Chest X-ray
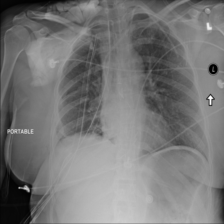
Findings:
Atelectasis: negative
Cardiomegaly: negative
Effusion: negative
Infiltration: negative
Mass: negative
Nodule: negative
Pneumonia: negative
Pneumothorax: negative
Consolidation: negative
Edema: negative
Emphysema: negative
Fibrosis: negative
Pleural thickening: negative
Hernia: negative